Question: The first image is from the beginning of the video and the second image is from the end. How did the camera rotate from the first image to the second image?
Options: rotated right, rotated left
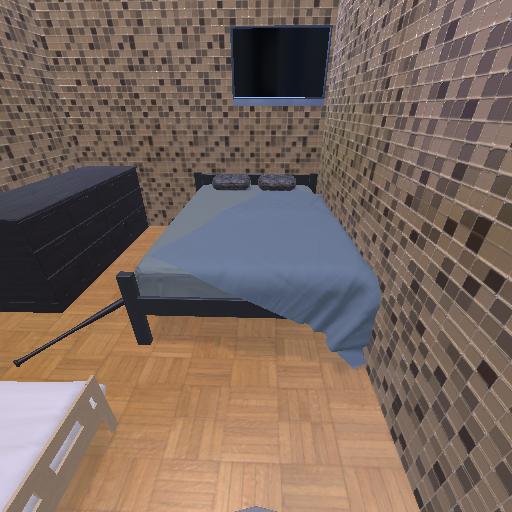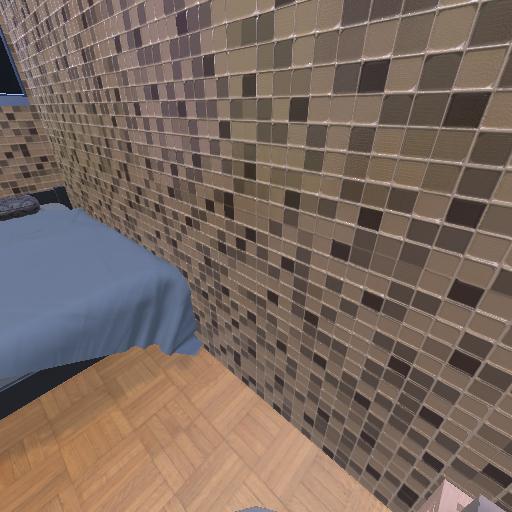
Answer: rotated right